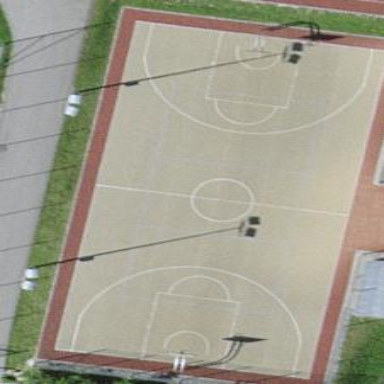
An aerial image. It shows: Basketball court on pitch.